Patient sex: M
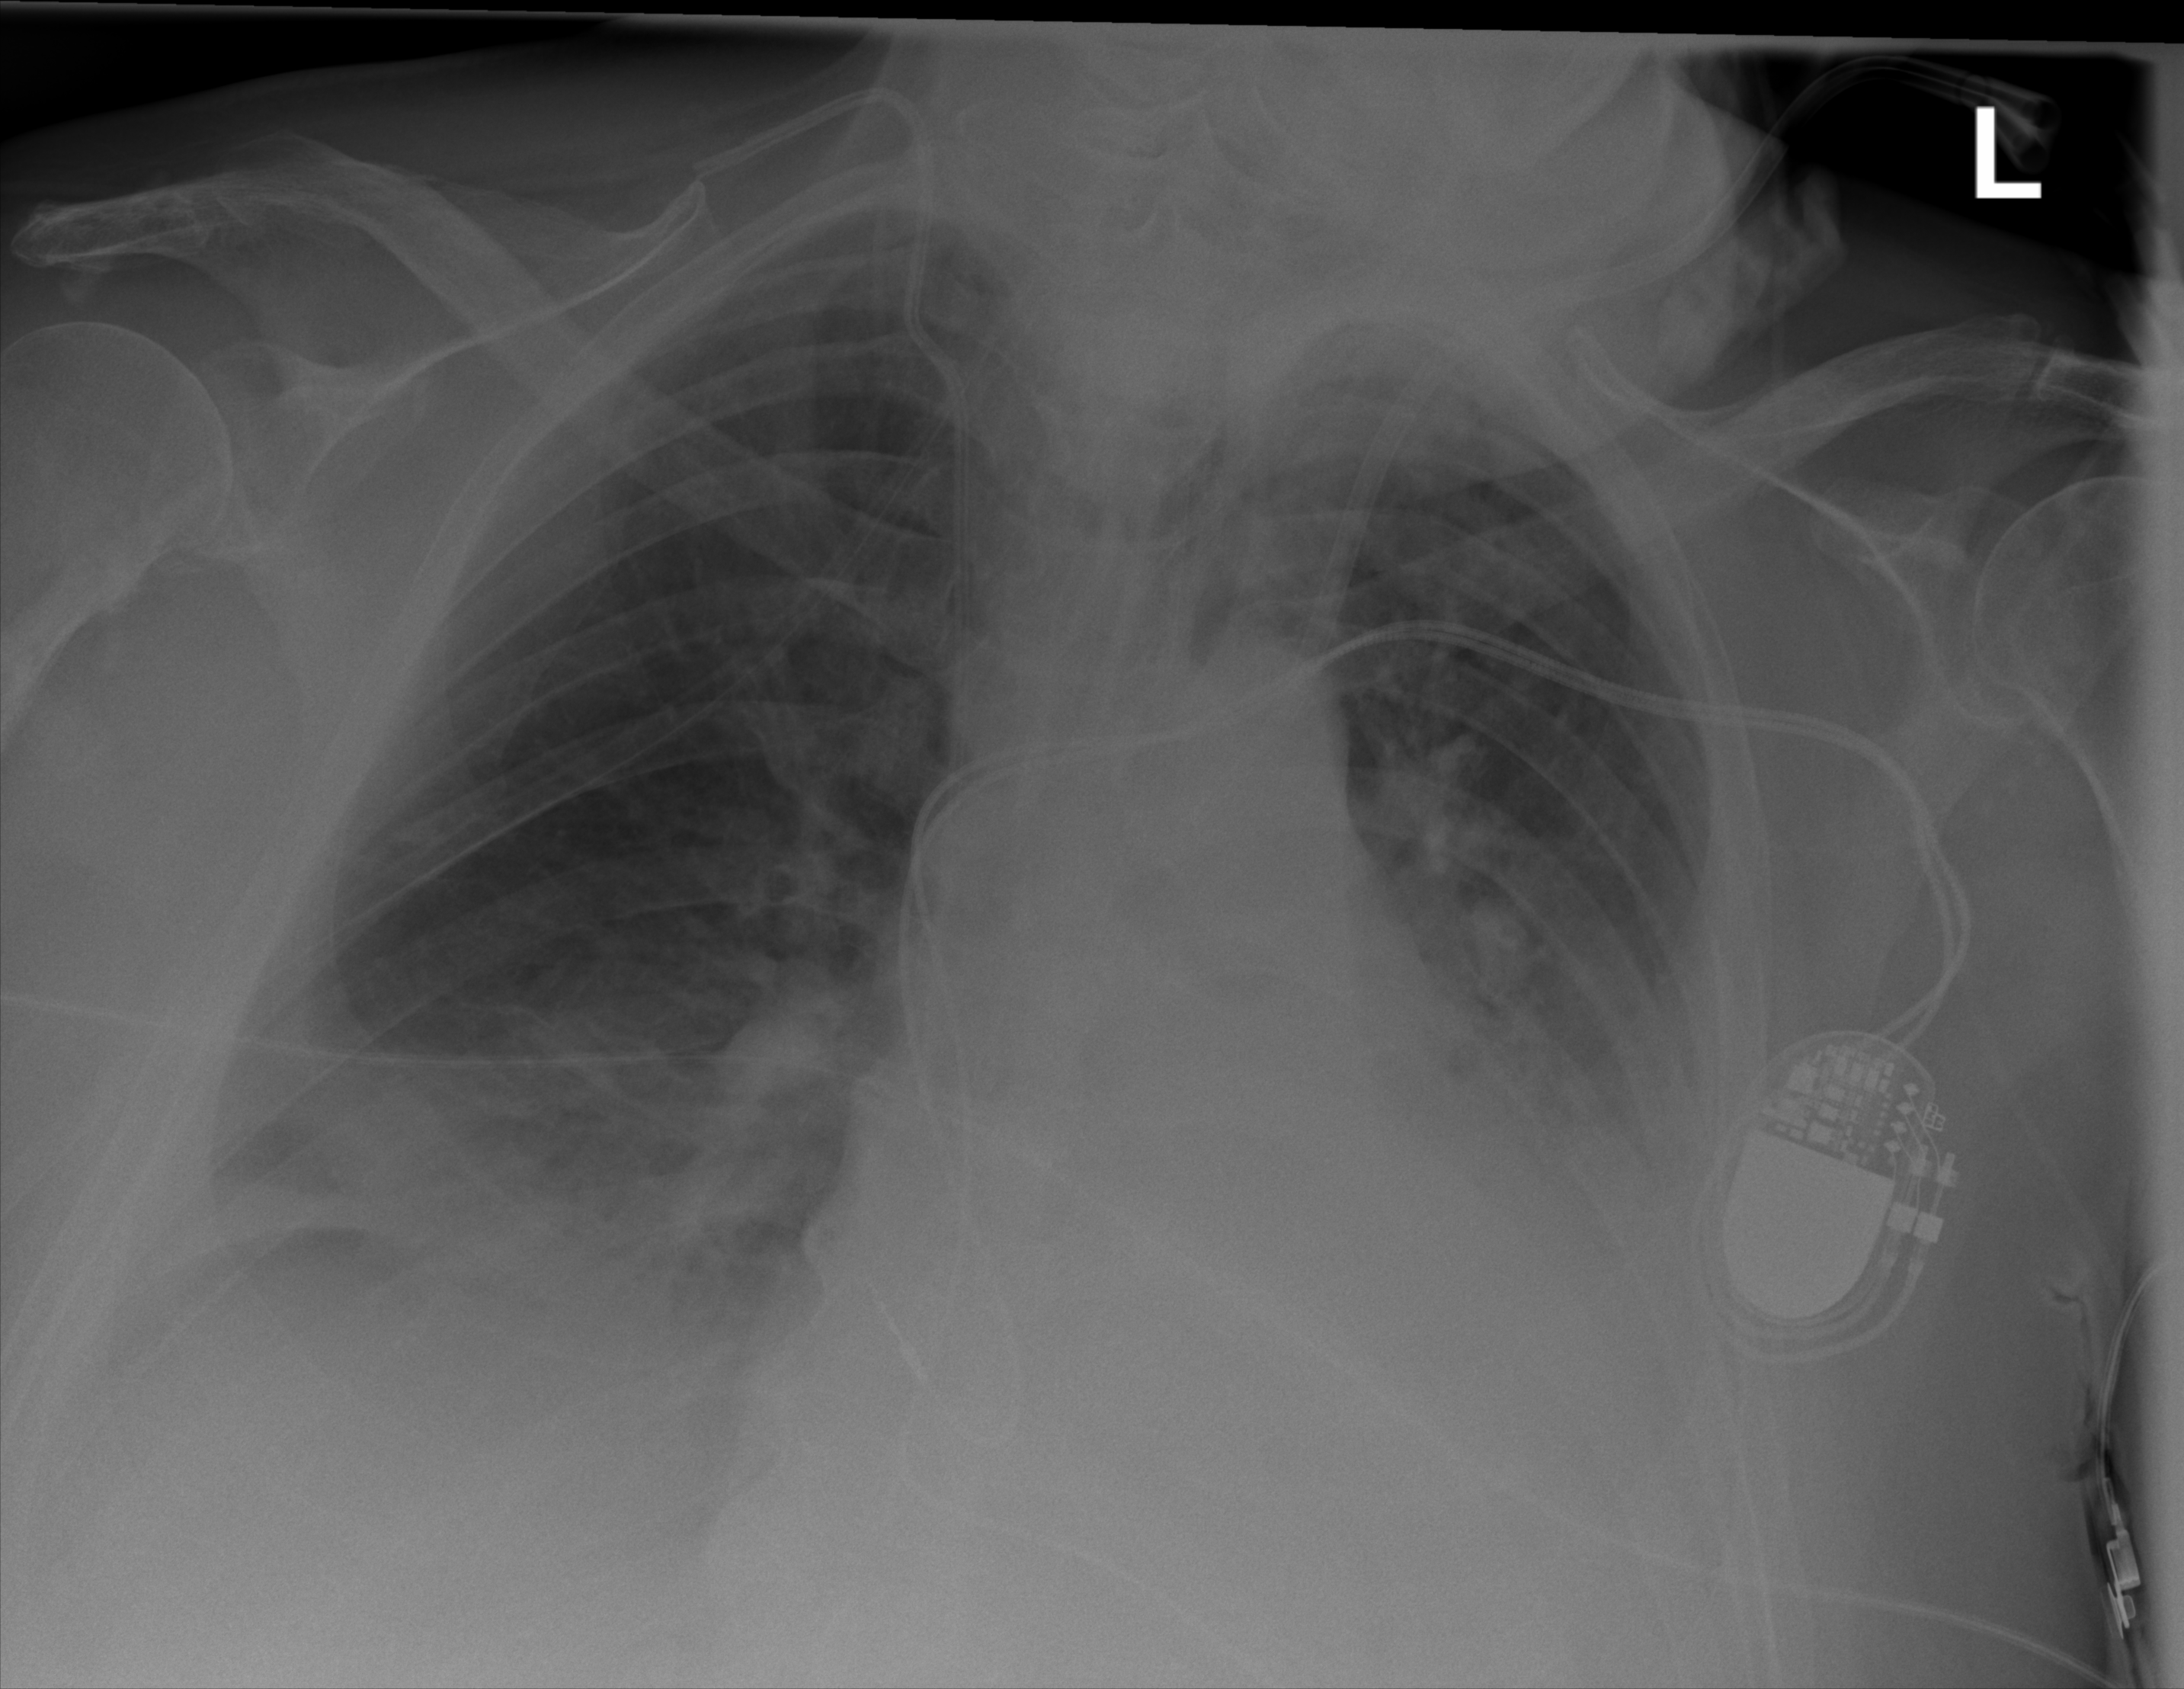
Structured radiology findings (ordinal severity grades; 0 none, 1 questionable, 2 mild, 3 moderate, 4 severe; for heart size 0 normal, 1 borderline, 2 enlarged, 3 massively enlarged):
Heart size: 2
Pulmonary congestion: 0
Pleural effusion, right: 2
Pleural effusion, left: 3
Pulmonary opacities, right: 0
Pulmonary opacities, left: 0
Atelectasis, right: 2
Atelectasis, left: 3